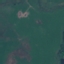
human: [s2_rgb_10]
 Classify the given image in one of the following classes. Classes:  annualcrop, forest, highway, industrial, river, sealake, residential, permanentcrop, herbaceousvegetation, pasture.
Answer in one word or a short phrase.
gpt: Pasture